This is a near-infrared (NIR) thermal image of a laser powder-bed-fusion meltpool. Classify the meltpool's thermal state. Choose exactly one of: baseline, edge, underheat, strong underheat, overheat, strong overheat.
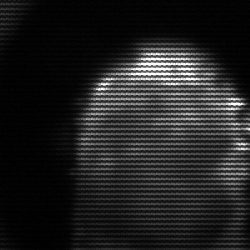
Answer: baseline